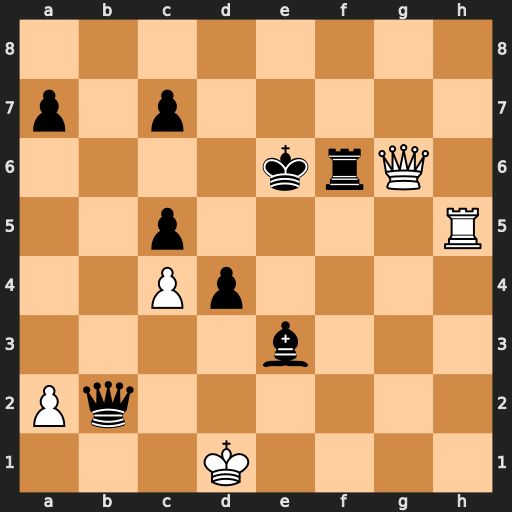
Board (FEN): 8/p1p5/4krQ1/2p4R/2Pp4/4b3/Pq6/3K4
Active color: w
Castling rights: -
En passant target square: -
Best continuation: Qe8+ Kd6 Rd5#